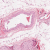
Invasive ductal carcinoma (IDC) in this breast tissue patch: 0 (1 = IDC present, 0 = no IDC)